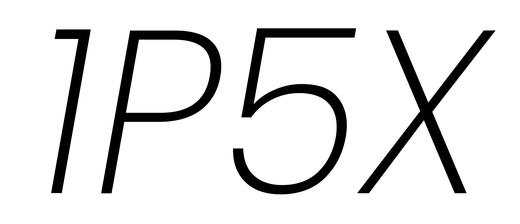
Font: Poppins-ExtraLightItalic